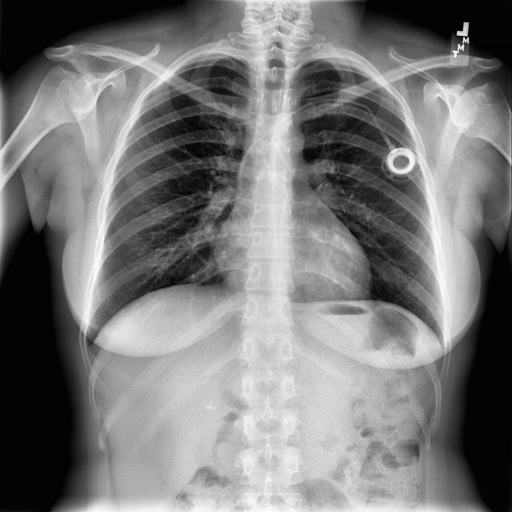
Finding: NORMAL